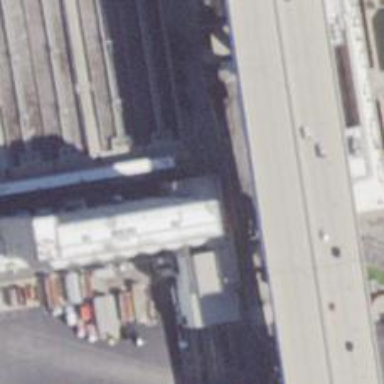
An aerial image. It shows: Railway spur service passing through building tunnel.